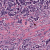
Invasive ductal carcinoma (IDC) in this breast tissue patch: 1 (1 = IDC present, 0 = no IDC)